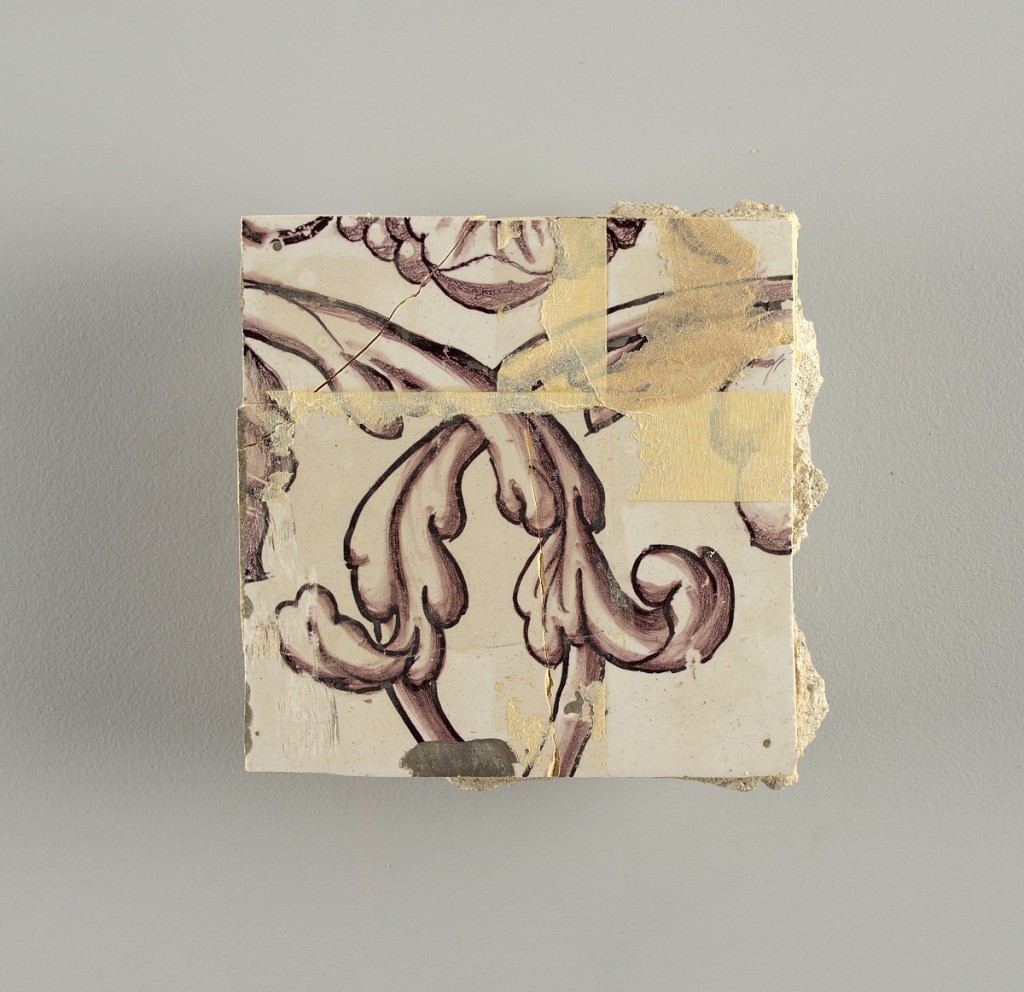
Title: Wall facing
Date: ca. 1725
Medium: tin-glazed earthenware, underglaze
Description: Two vertical rectangles, twenty-three tiles high.  A) Nine tiles wide at top; seven tiles wide at bottom.  B) Ten and one-half tiles wide.

Arabesque design of foliage.  A) with centered figure of Justice under a canopy.  B) with centered urn.